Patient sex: F
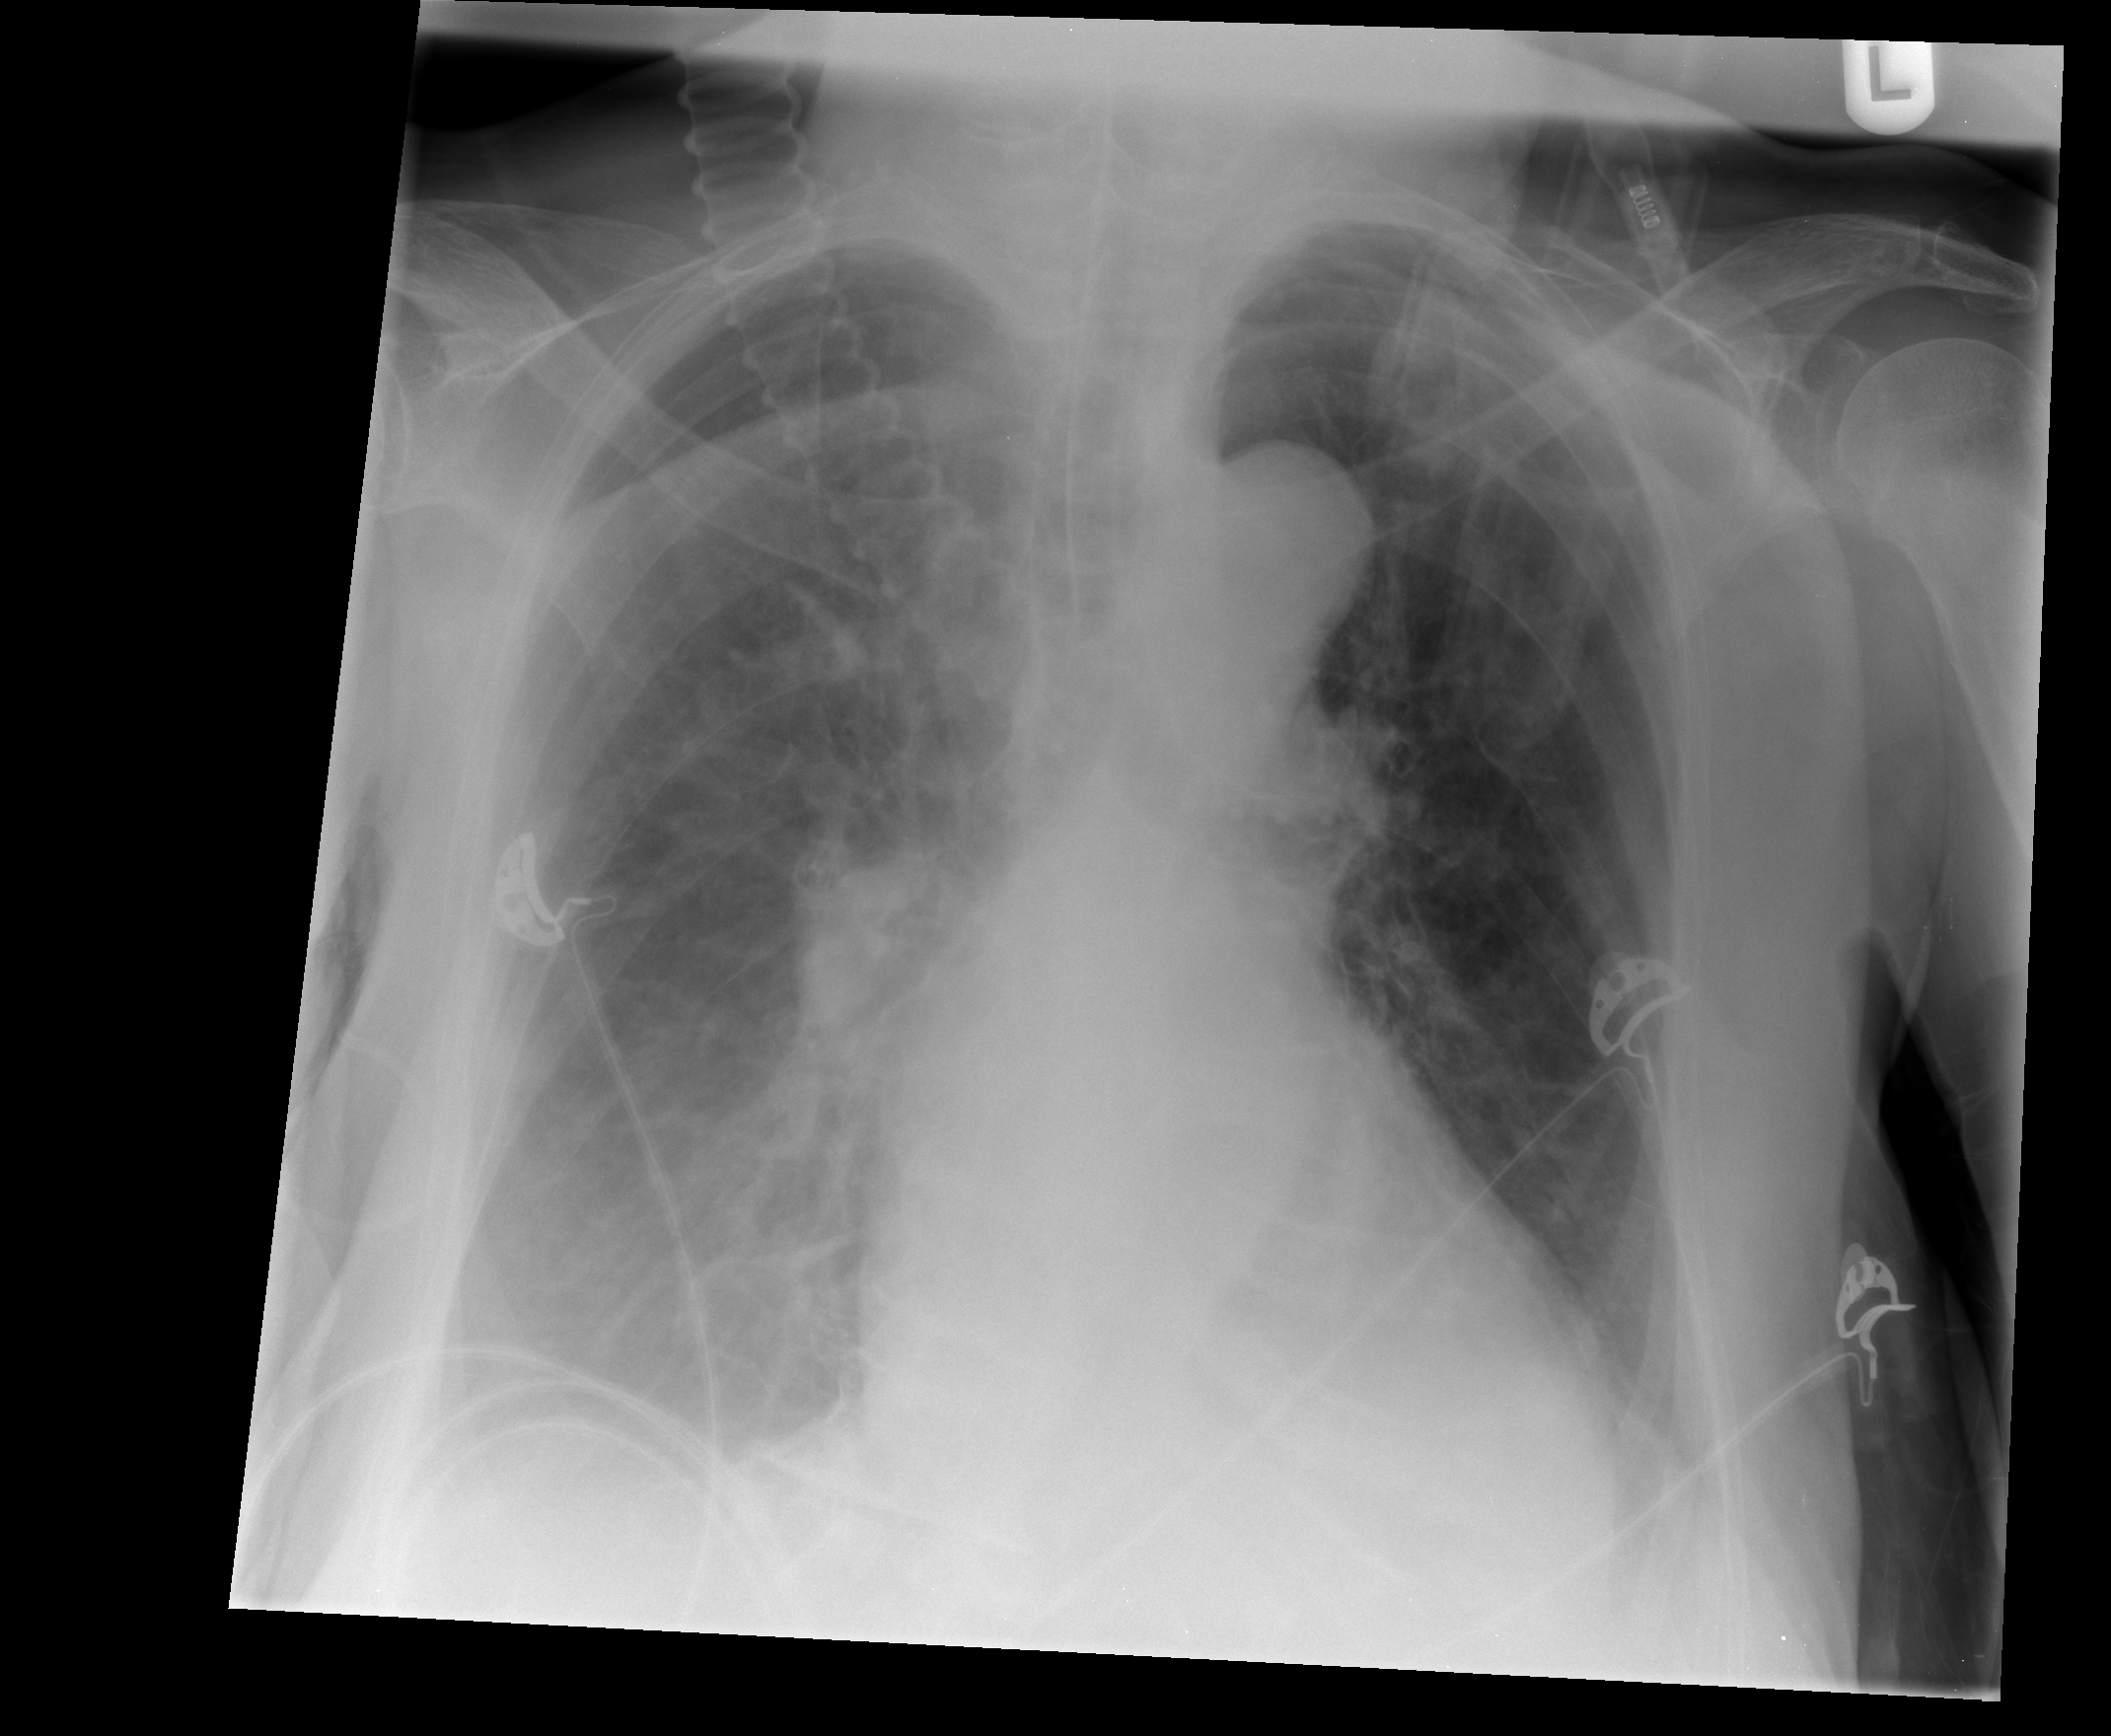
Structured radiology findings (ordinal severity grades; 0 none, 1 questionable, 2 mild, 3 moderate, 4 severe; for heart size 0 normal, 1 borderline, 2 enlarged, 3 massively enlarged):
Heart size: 0
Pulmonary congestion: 1
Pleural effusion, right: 2
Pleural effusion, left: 2
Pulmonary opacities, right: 0
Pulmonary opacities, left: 0
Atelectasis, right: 2
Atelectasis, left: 2